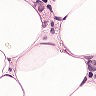
Metastatic tissue present: yes